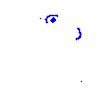
Particle: electron